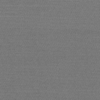
Label: dusty